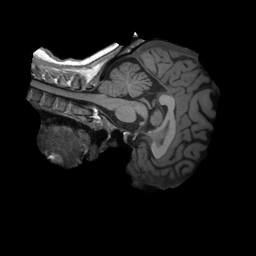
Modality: T1w
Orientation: sagittal
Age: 21
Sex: female
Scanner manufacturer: siemens
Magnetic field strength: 3 T
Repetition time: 2.3 s
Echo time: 0.00232 s